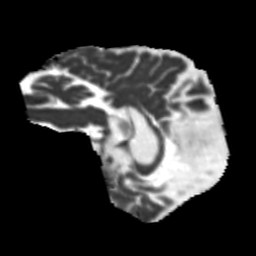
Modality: MD
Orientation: sagittal
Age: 57
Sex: male
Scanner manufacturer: siemens
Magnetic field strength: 3 T
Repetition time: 5.25 s
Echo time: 0.08 s